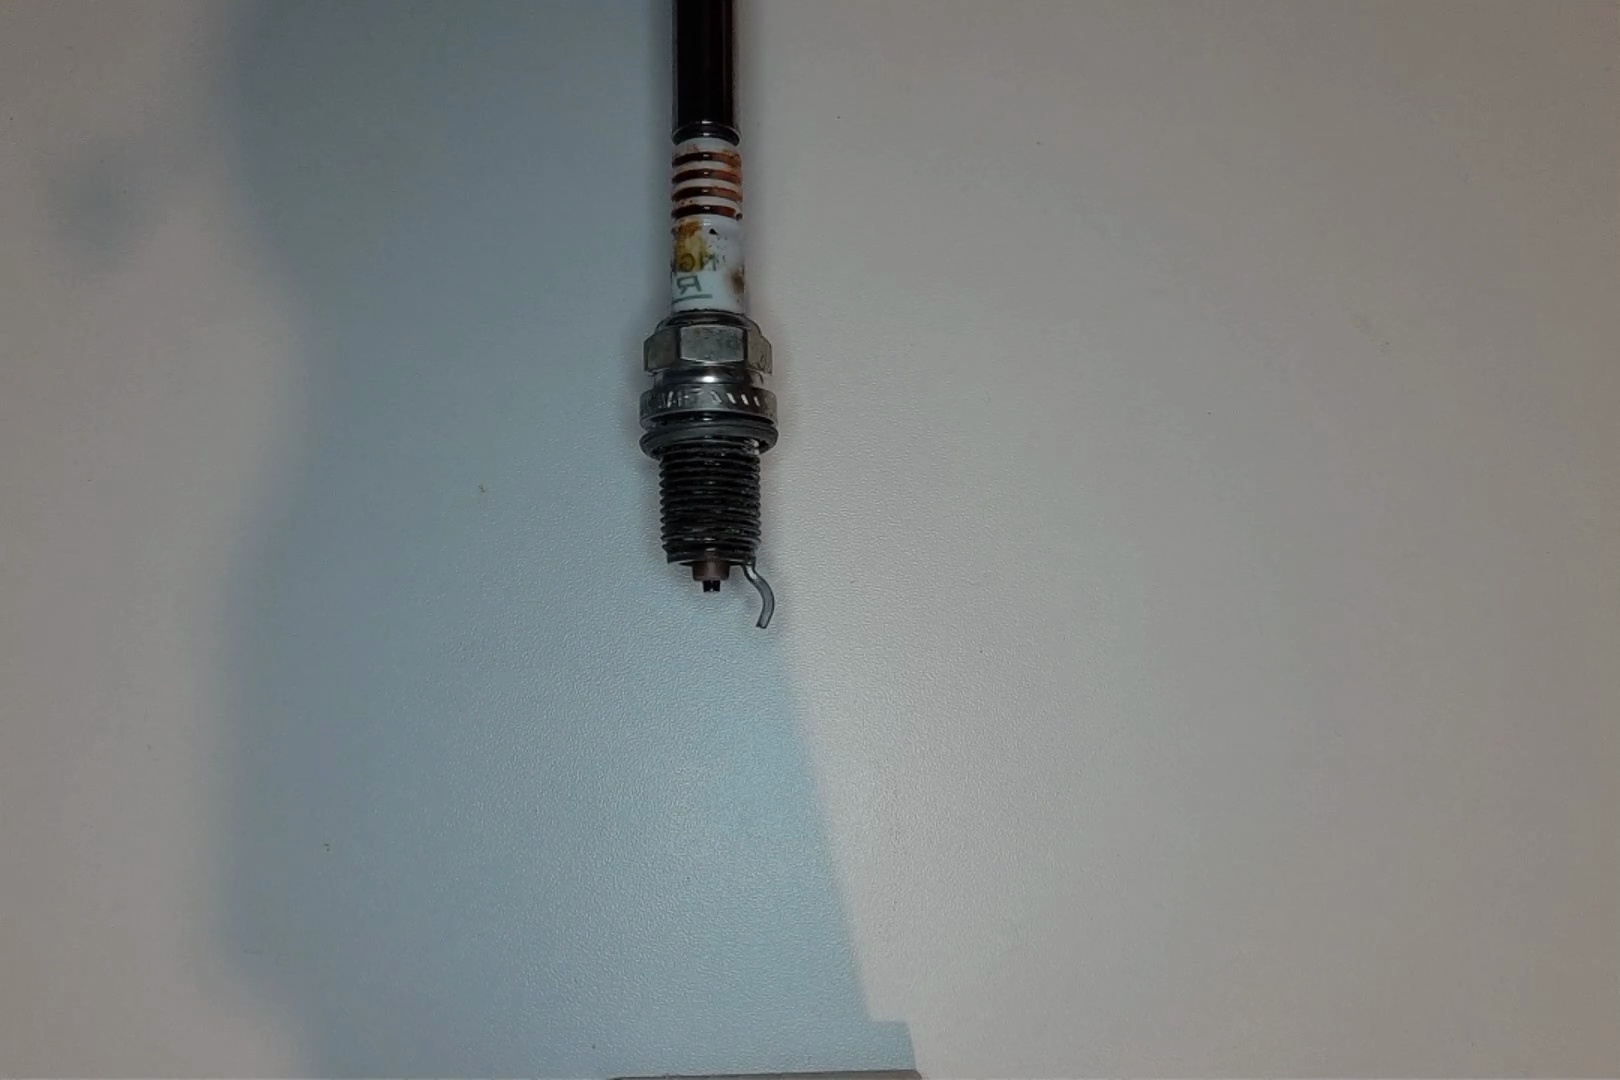
Label: anomaly